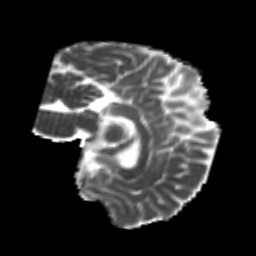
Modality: MD
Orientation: sagittal
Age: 24
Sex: female
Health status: healthy
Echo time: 0.074 s